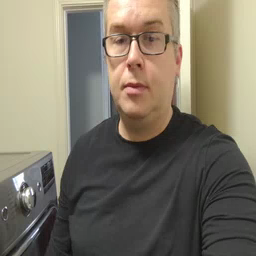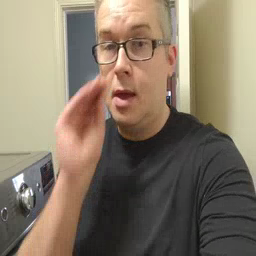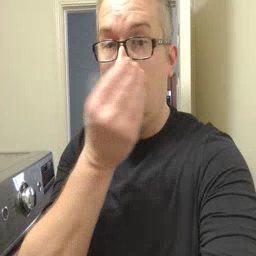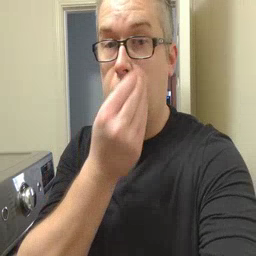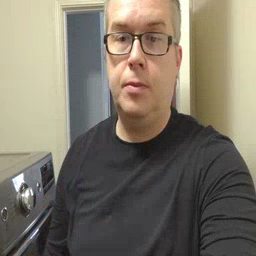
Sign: flower